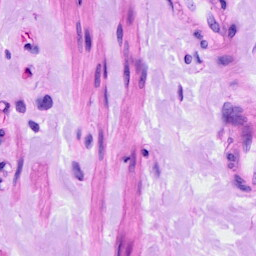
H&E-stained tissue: Ovarian